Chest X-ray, PA view. Patient: 20 years old, sex M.
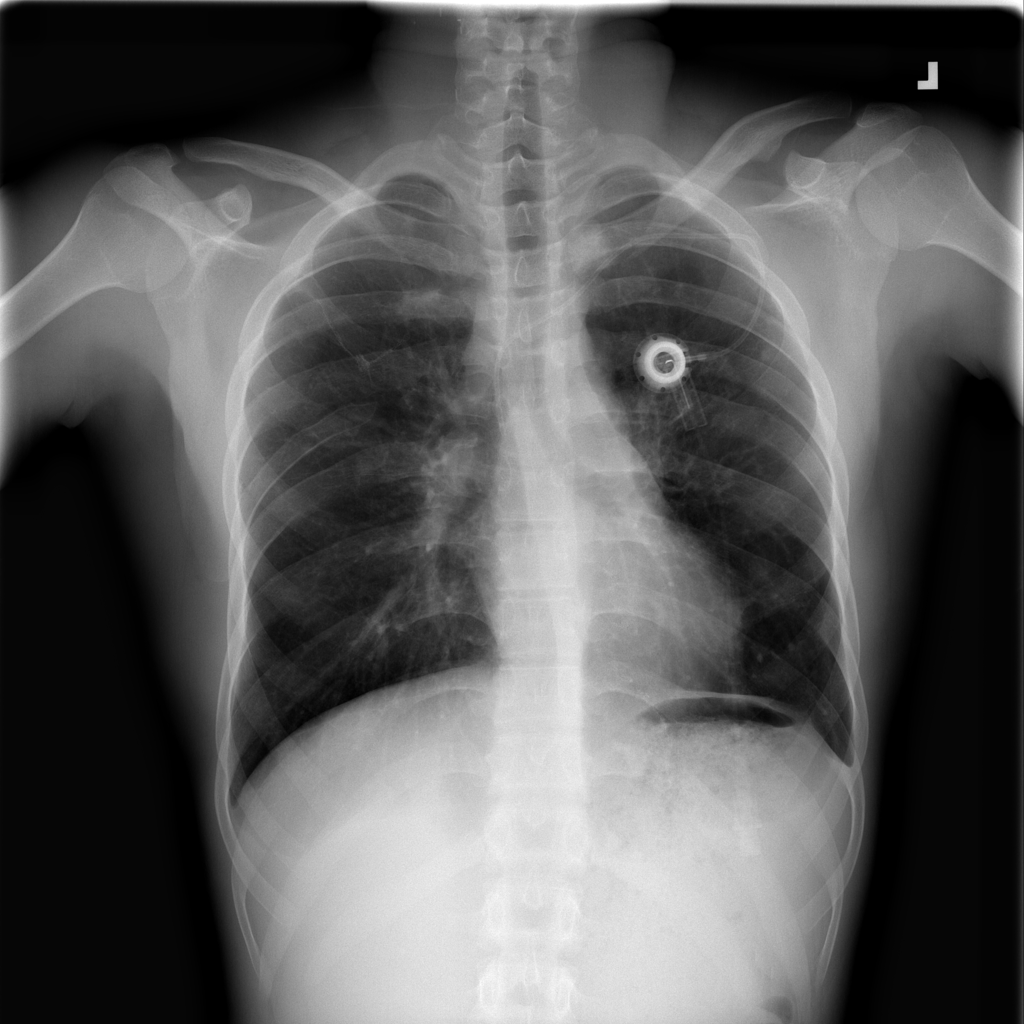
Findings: No Finding